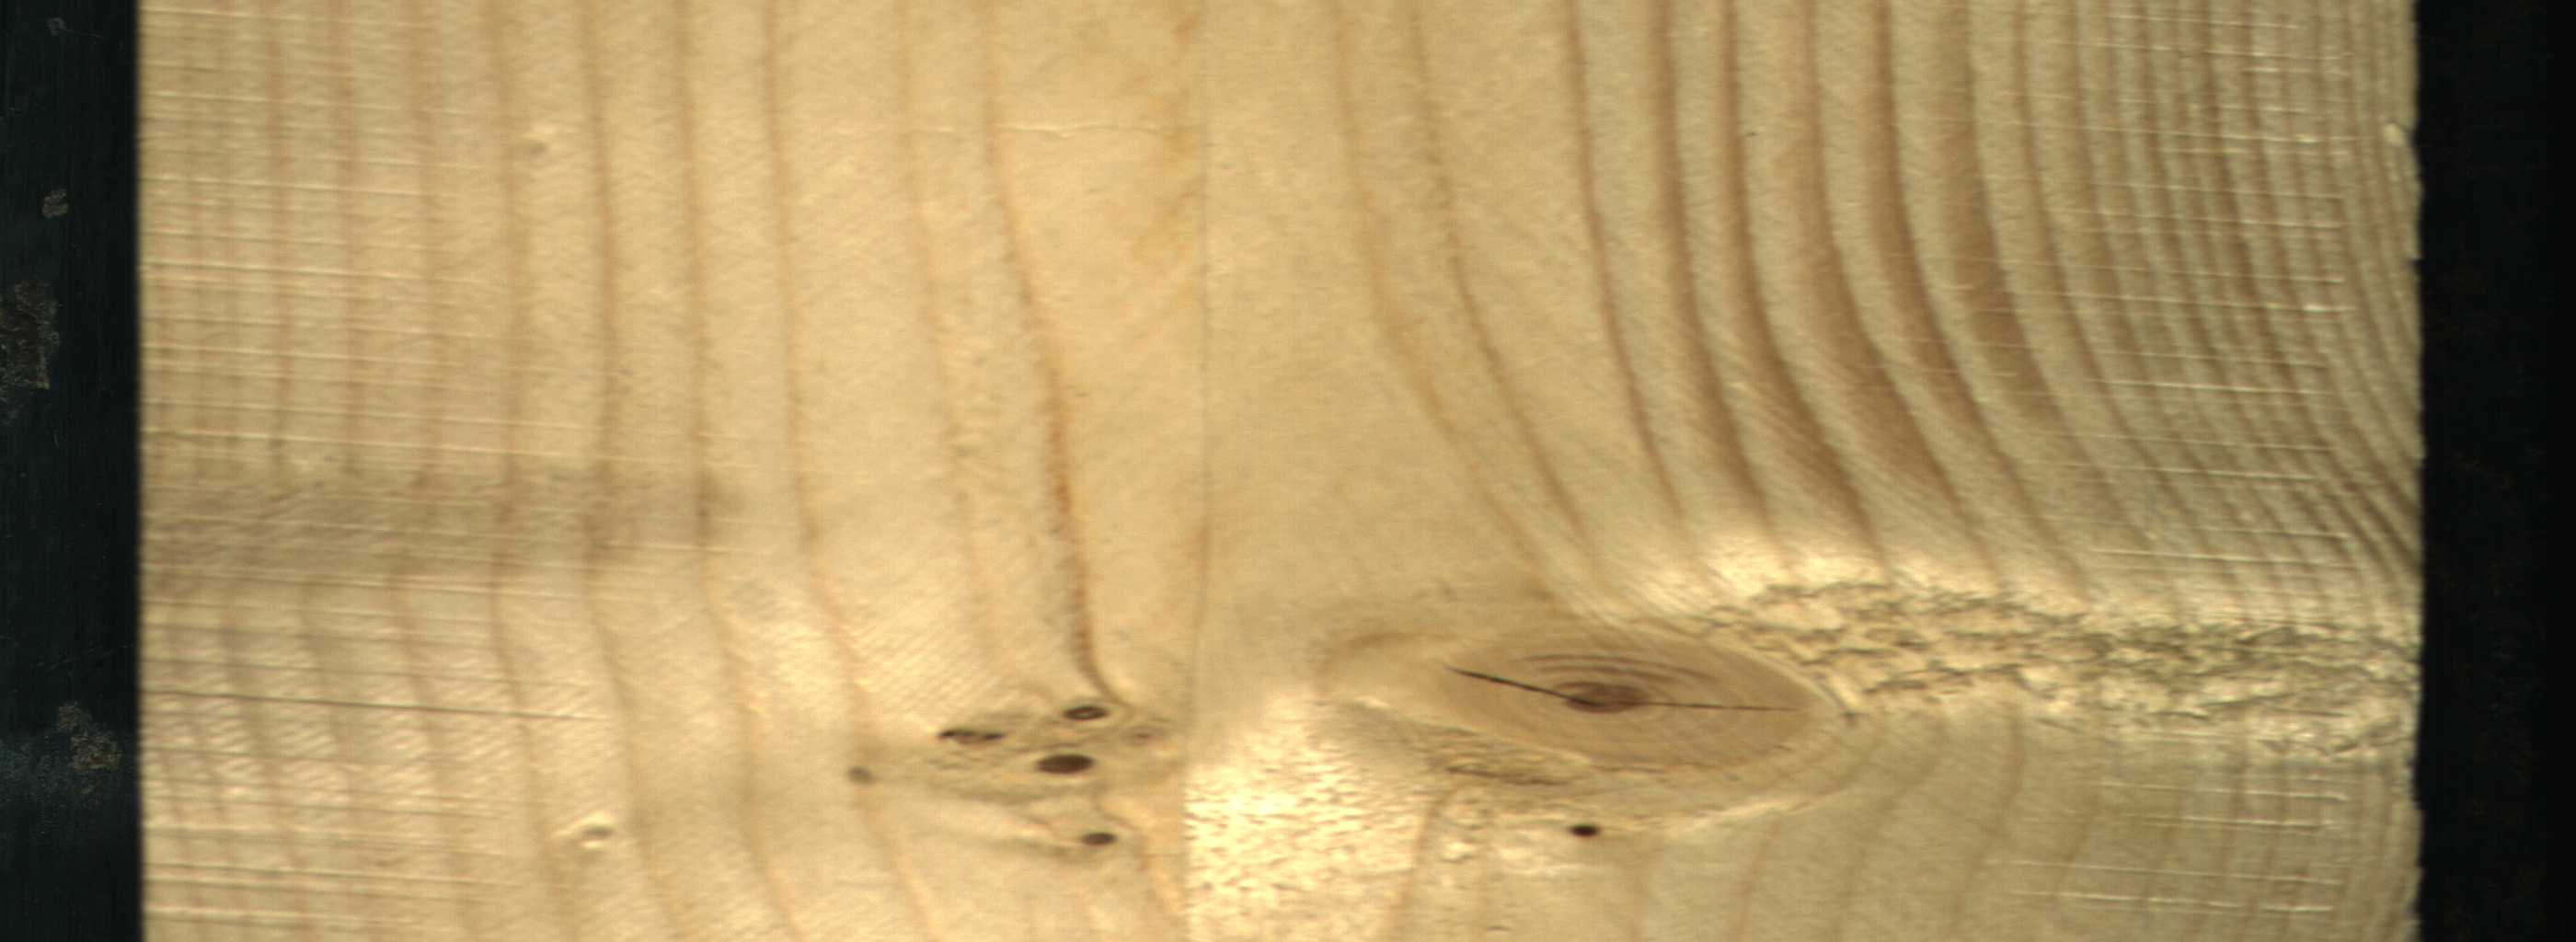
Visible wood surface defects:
knot_with_crack
Dead_Knot
Dead_Knot
Live_Knot
Live_Knot
Live_Knot
Live_Knot
Live_Knot
Live_Knot